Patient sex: F
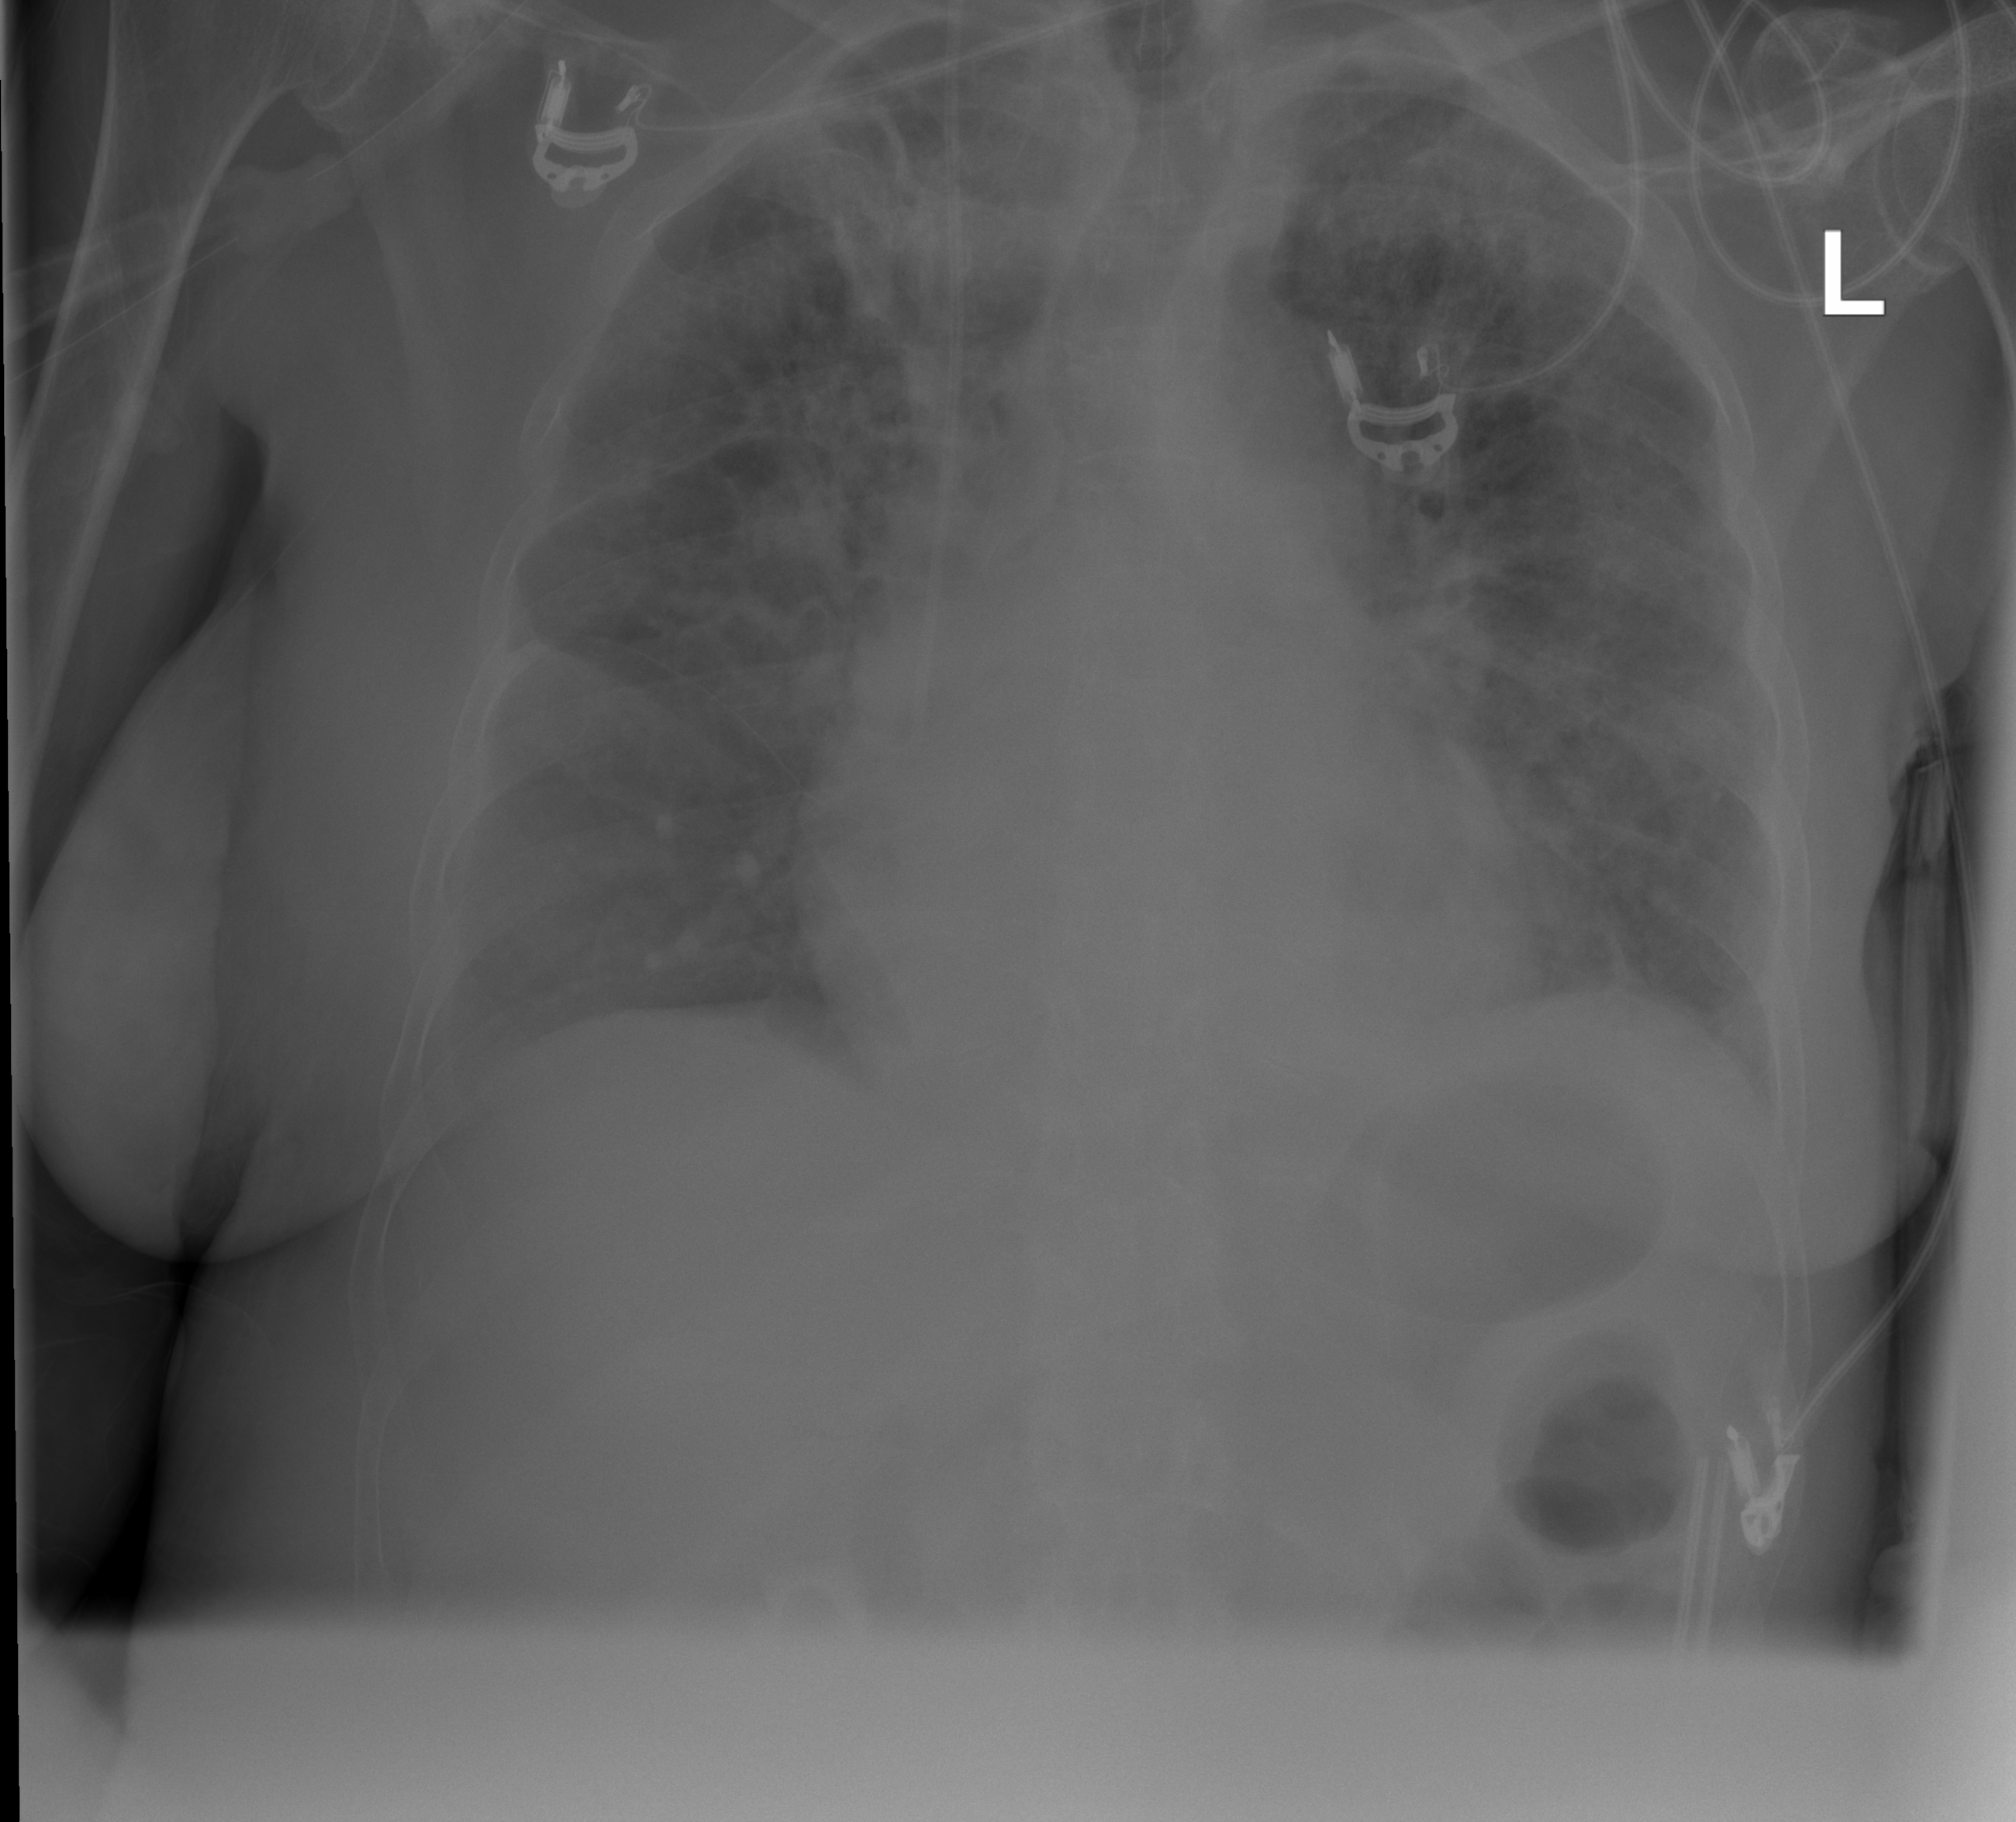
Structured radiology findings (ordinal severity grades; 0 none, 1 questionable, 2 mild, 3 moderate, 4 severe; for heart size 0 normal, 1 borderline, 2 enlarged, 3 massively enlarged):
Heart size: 1
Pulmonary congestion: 2
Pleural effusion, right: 2
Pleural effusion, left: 2
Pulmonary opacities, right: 2
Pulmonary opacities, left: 3
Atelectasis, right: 3
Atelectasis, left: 3